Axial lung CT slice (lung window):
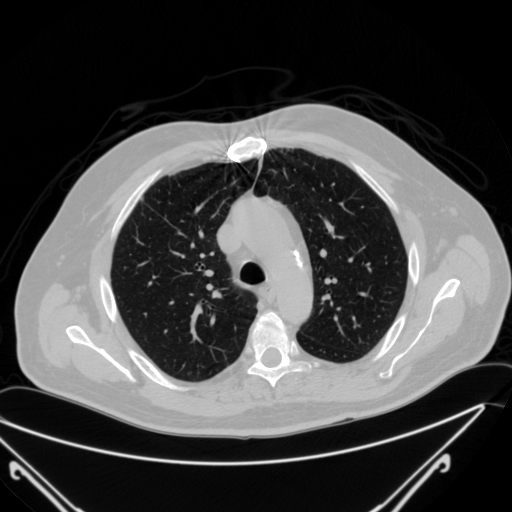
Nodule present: no